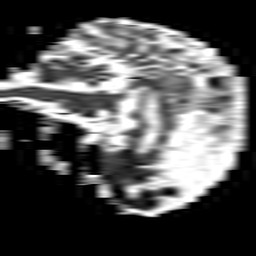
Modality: ADC
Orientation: sagittal
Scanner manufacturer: philips
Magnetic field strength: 1.5 T
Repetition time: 3.4 s
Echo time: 0.06922 s